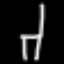
Label: chair